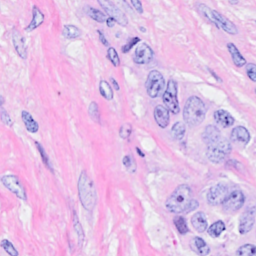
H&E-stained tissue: Breast